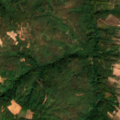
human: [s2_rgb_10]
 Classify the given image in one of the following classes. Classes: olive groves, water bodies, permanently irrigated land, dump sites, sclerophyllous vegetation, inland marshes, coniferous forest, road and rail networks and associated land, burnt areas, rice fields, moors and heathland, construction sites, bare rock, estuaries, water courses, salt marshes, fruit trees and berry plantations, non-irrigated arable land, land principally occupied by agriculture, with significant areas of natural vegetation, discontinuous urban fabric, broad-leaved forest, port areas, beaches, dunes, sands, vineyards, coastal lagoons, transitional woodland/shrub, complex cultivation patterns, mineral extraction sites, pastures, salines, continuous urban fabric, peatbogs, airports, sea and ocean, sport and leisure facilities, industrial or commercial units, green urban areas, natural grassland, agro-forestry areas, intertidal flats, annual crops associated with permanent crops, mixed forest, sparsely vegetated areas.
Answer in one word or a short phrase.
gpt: complex cultivation patterns, broad-leaved forest, transitional woodland/shrub